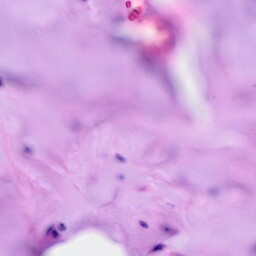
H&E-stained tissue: Breast